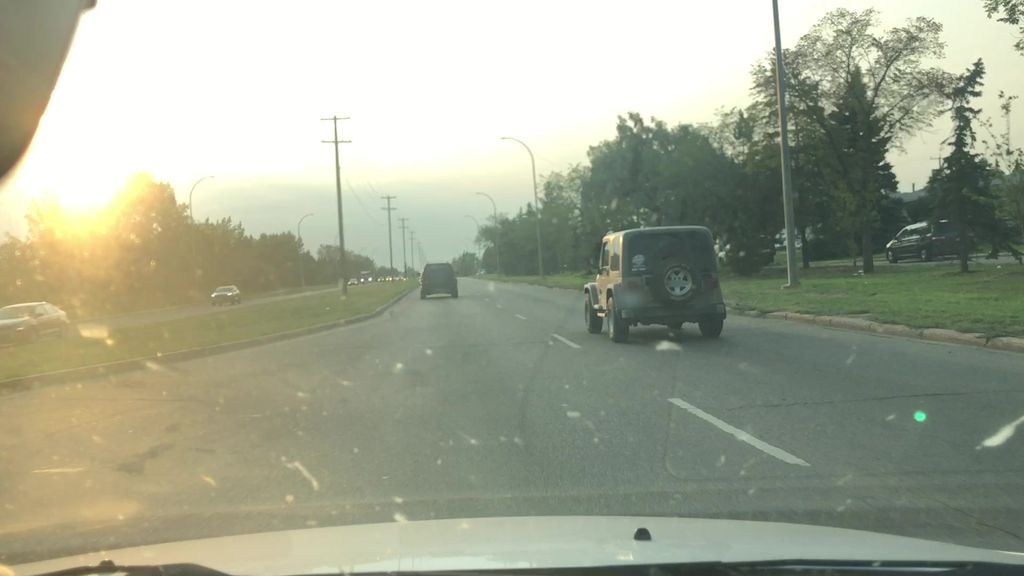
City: edmonton